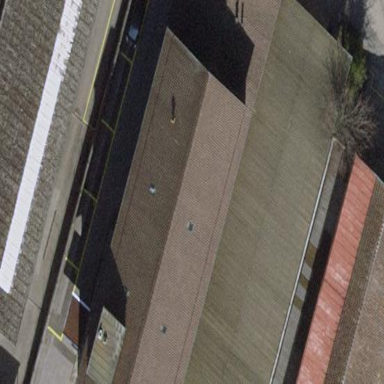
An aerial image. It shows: Warehouse.